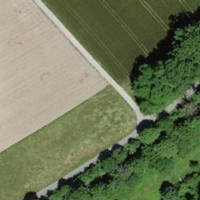
EUNIS habitat code: 41
Species observed at this site:
Silene dioica
Corylus avellana
Acer campestre